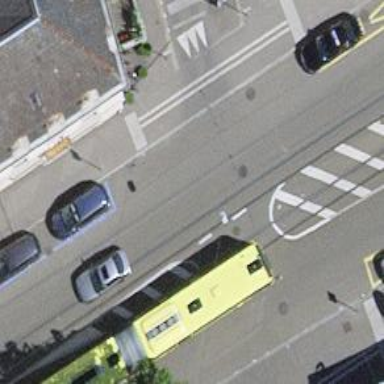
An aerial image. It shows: Asphalt living street with sidewalks on both sides and opposite cycleway.